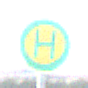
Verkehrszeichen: Haltestelle
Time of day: SunriseSunset
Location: Outdoor (Nature)
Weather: Clear
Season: Winter
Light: Natural